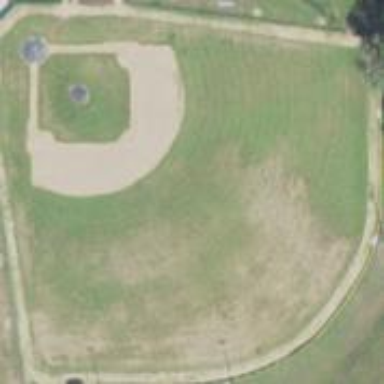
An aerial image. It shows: Grass baseball pitch for leisure and sport.